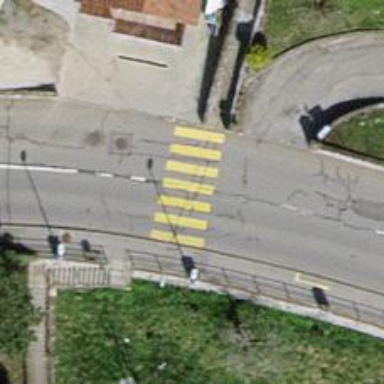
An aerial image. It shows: Marked crossing on footway.